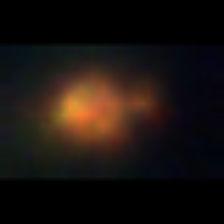
Taxon: NanoPlankton
Group: Other